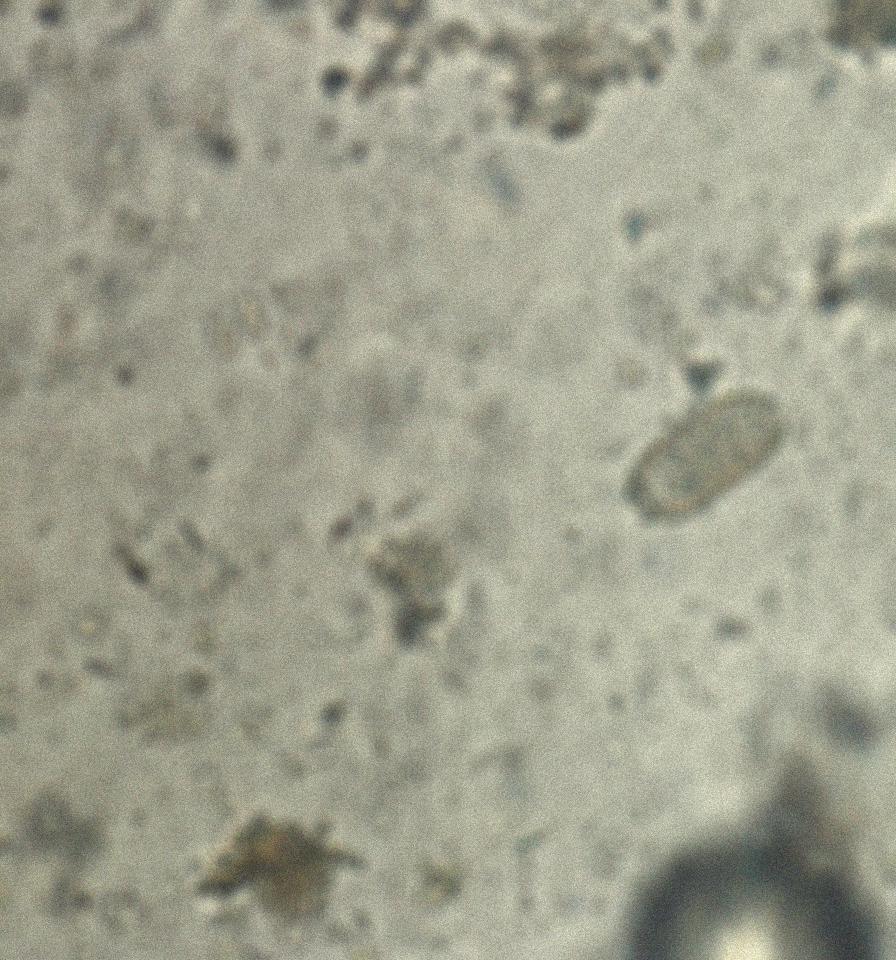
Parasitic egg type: Capillaria philippinensis